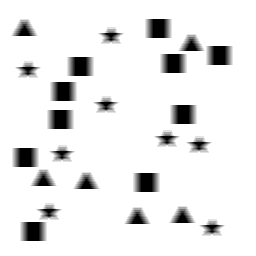
Squares: 10
Triangles: 6
Stars: 8
Total shapes: 24